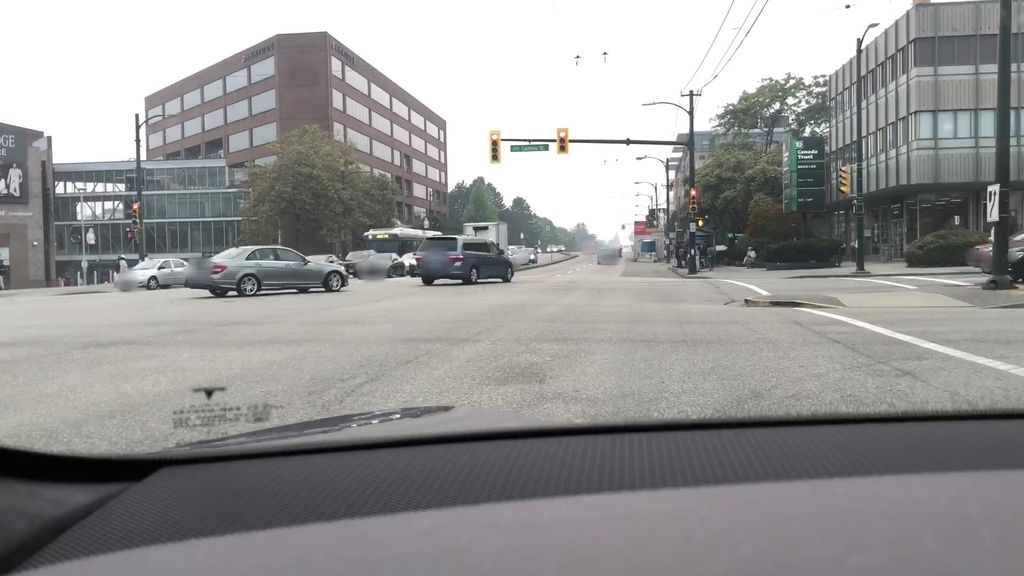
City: vancouver